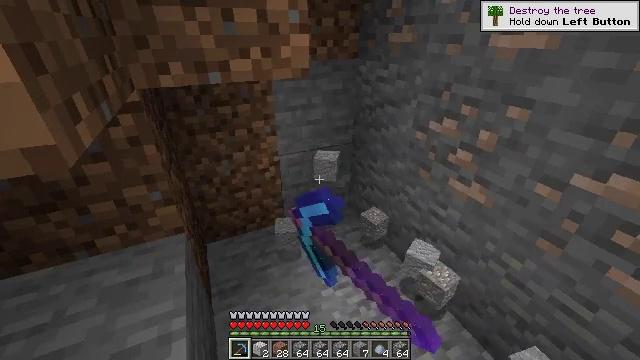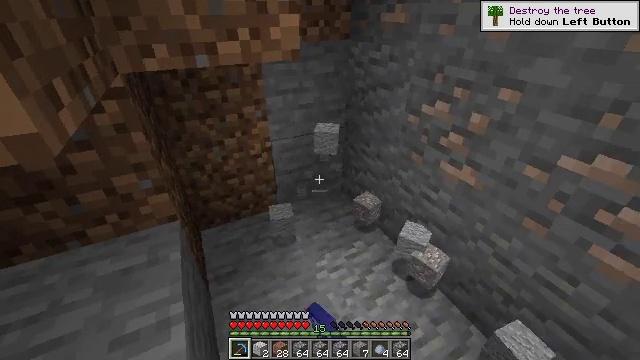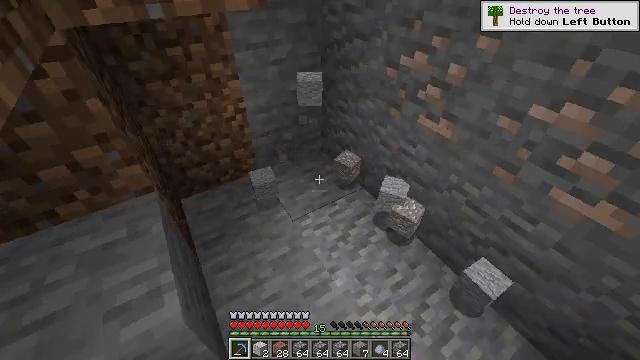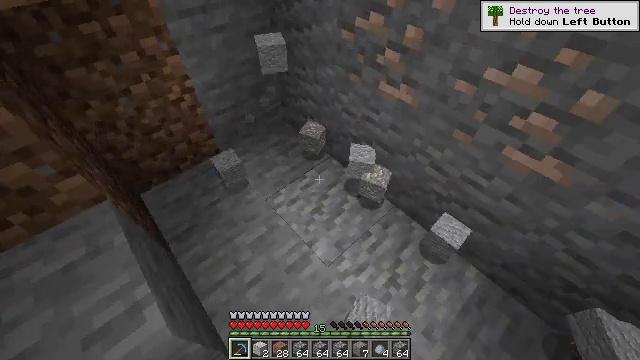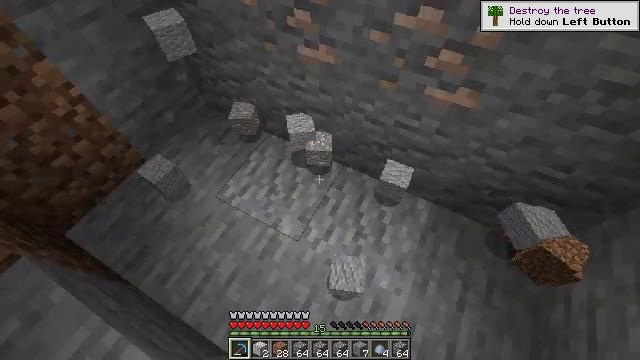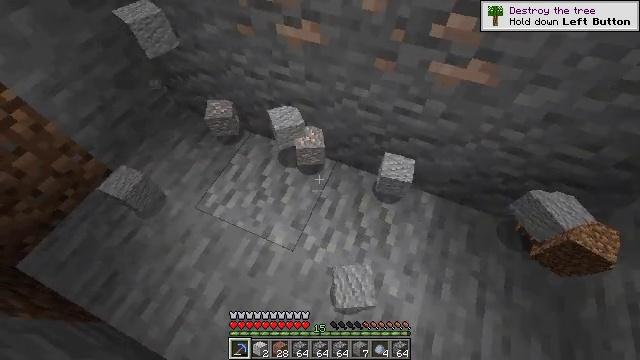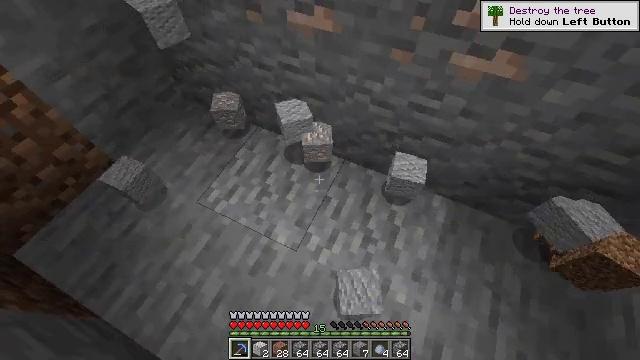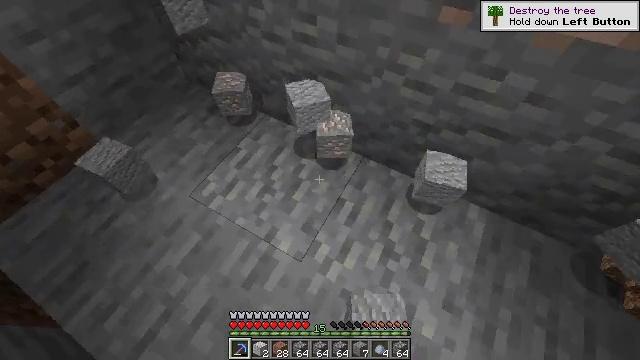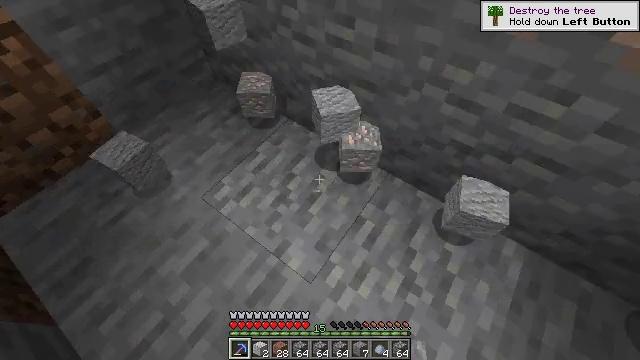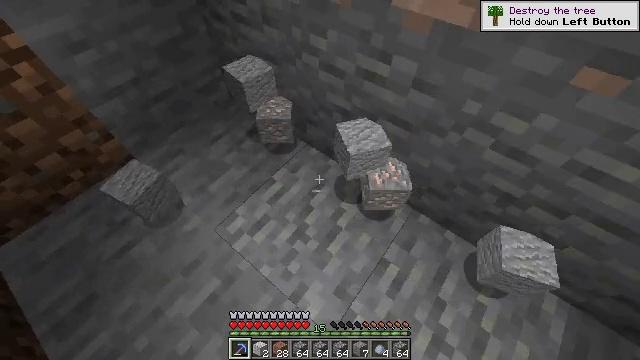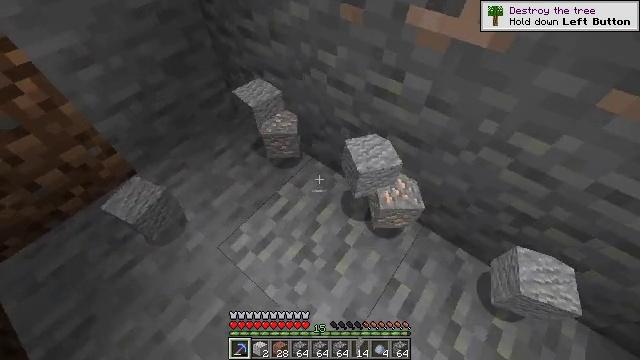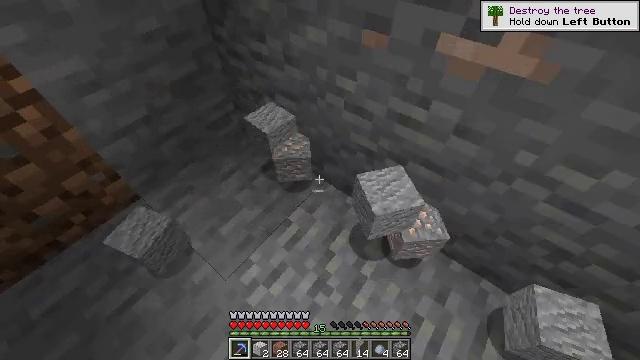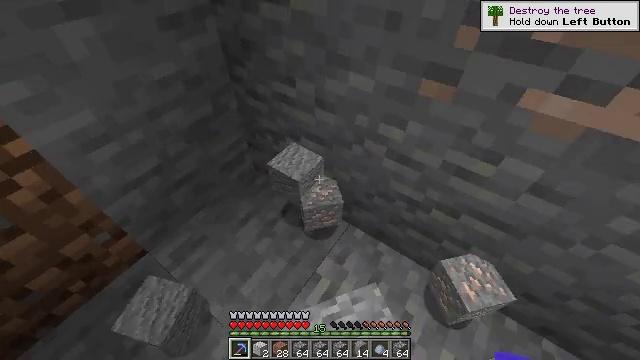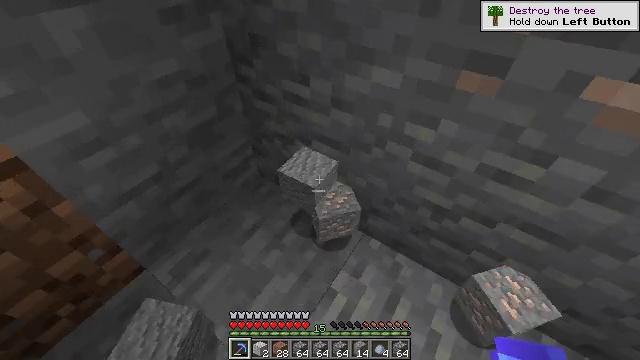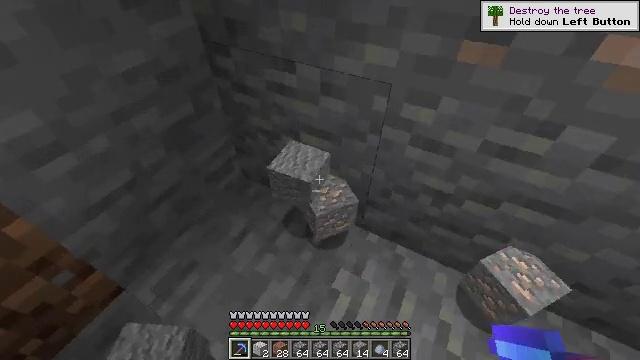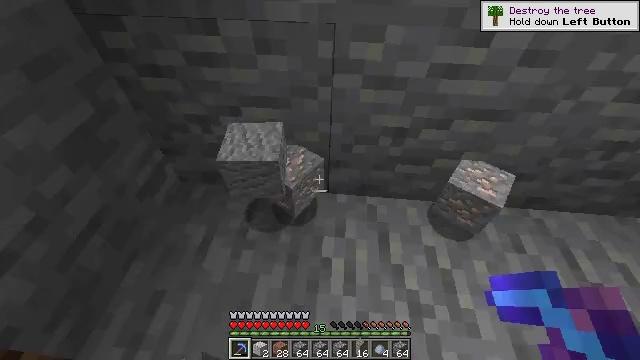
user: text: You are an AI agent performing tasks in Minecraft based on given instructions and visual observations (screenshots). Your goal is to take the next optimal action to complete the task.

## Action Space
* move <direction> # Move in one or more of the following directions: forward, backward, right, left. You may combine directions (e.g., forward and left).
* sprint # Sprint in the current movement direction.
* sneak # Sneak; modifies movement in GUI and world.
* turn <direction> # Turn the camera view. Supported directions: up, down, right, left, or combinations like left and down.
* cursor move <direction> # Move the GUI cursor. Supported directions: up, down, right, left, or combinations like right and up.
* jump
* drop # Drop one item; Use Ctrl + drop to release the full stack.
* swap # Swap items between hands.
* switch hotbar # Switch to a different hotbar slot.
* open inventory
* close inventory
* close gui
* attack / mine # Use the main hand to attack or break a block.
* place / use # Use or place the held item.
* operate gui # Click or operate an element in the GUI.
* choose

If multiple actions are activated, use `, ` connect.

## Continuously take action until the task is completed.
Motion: motion action
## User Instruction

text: Collect andesite by mining it.
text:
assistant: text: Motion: move forward, sneak, turn right and down
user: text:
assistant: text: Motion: move forward, turn right and down
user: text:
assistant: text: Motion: move forward, turn right and down
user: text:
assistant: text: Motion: move forward, turn right and down
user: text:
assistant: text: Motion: move forward, turn right
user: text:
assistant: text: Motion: move forward, turn left
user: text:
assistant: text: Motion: move forward, turn left
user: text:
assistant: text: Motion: move forward and move left, turn left and up
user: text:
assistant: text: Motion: move forward and move left, turn left
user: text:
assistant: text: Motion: move forward and move left, turn up
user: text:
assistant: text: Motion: move forward and move left, turn up
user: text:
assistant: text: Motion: move forward and move left, sneak, turn right and up
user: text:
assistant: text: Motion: move left, sneak, turn right and up
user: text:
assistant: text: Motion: move left, sneak, turn right
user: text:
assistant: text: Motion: move back and move left, sneak, turn right and down
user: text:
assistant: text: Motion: move back and move left, sneak, turn right and up
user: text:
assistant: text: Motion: move back and move left, sneak, turn right
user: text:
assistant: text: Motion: move back, sneak, turn right and down
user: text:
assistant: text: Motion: move back, sneak, turn right, attack / mine
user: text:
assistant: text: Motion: sneak, turn right and up, attack / mine
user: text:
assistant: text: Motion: sneak, attack / mine
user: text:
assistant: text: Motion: sneak, attack / mine
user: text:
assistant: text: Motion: sneak, attack / mine
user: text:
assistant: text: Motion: sneak, attack / mine
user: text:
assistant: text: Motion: sneak, turn up, attack / mine
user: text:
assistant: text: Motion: move right, sneak, turn right and up, attack / mine
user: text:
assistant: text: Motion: move right, sneak, turn right and up, attack / mine
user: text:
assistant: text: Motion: move forward and move right, sneak, attack / mine
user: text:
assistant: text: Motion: move forward and move right, sneak, turn up, attack / mine
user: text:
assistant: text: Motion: move forward, sneak, attack / mine